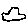
Label: car